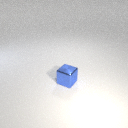
small blue metal cube